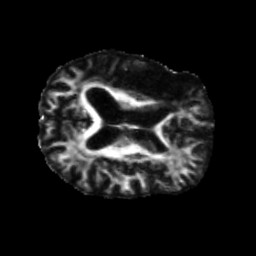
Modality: FA
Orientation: axial
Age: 71
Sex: male
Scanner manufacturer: siemens
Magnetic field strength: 3 T
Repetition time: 5.25 s
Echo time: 0.08 s